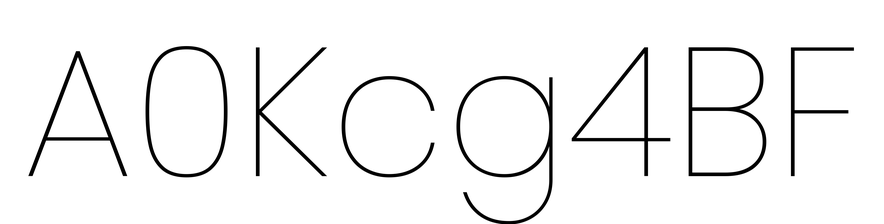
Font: Poppins-Thin